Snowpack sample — Snodgrass Mountain, Crested Butte, Colorado (2/4/25, 12:06 PM MST)
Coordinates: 38.923, -106.968
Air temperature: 35 °F
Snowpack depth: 80 cm
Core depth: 60 cm
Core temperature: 32 °F
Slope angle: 14°, slope face: 78°
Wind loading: low
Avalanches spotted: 0
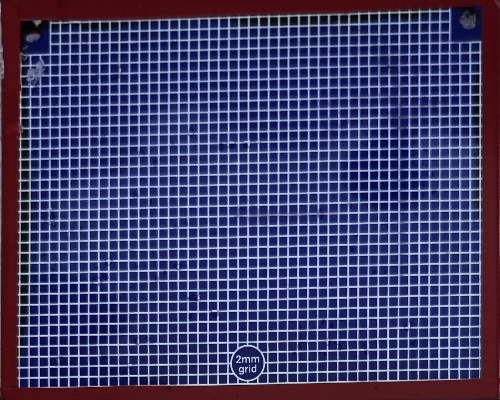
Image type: profile
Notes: No avalanches nearby, unusually warm weather for the last month reported by residents, Collected 25 yards from treeline